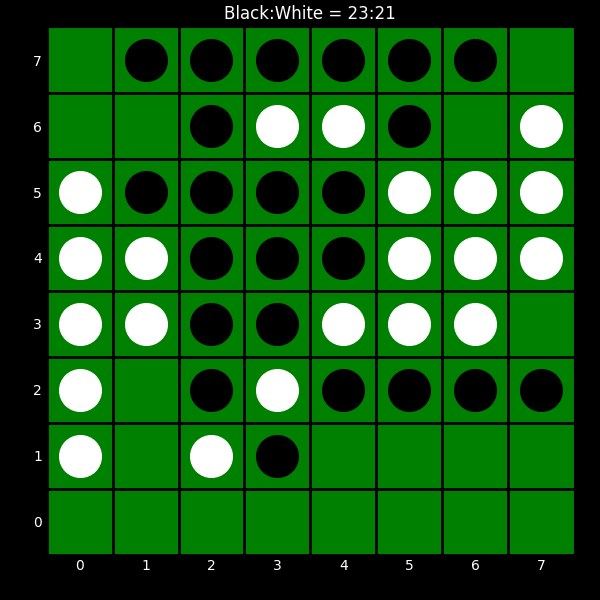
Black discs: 23
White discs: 21